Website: slack
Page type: payment
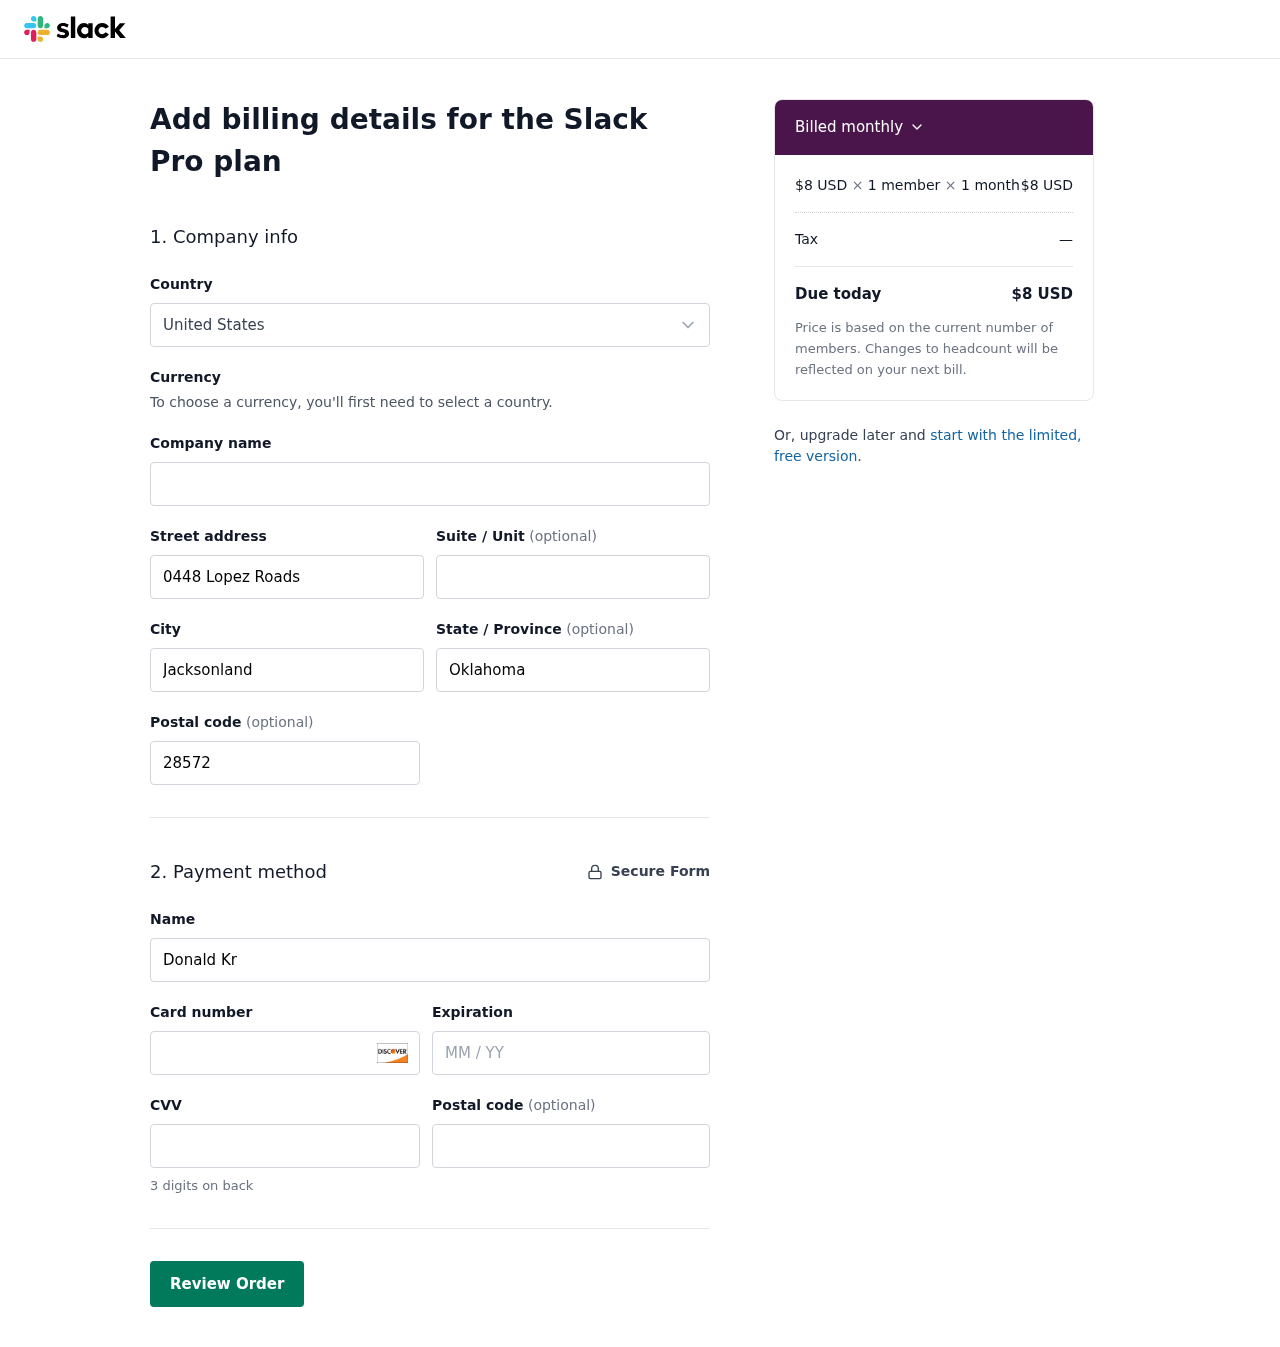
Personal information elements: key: PII_COUNTRY
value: United States
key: PII_STREET
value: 0448 Lopez Roads
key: PII_CITY
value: Jacksonland
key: PII_STATE
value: Oklahoma
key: PII_POSTCODE
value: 28572
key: PII_FULLNAME
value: Donald Krause
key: PII_CARD_NUMBER
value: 6590 3476 9612 3106
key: PII_CARD_EXPIRY
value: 09/27
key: PII_CARD_CVV
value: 576
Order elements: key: ORDER_PRICE_PER_MEMBER
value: $8 USD
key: ORDER_NUM_MEMBERS
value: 1 member
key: ORDER_NUM_MONTHS
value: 1 month
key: ORDER_SUBTOTAL
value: $8 USD
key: ORDER_TAX
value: —
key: ORDER_TOTAL
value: $8 USD